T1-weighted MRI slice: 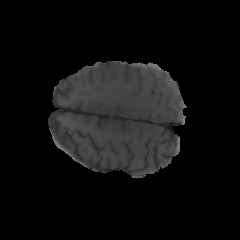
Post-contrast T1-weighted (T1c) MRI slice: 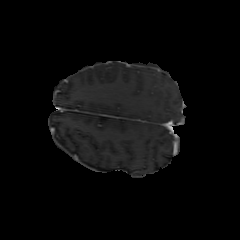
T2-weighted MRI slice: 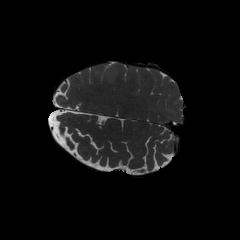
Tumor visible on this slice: no